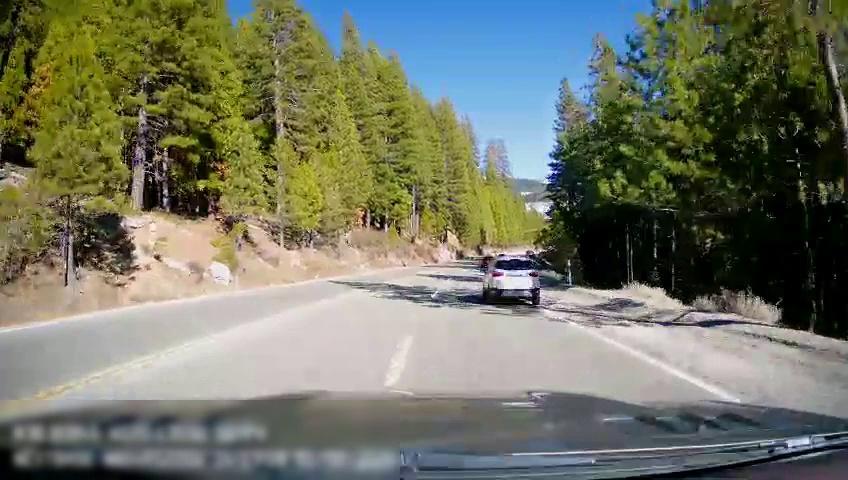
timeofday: Day
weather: Sunny
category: Drivable Space
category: Vehicles | SUV
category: Vehicles | SUV
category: Lanes | Opposite Lane
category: Lanes | Opposite Lane
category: Lanes | Opposite Lane
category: Lanes | Current Lane
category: Lanes | Current Lane